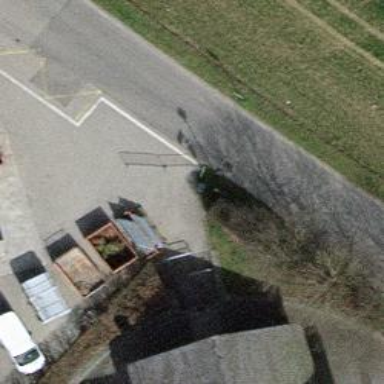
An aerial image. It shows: Bus stop equipped with public transport stop position.